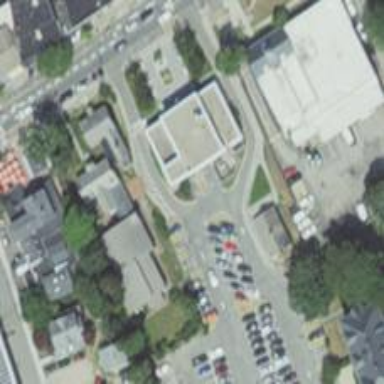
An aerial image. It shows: Parking space is available.